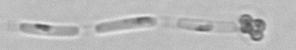
Label: Skeletonema